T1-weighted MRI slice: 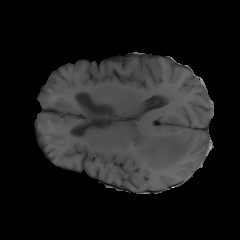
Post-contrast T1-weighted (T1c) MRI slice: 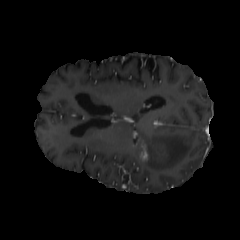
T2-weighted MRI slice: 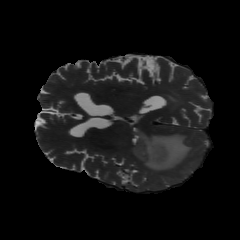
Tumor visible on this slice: yes